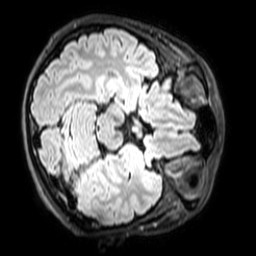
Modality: T1w
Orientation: axial
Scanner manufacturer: philips
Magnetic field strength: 3 T
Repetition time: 4.8 s
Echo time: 0.2586 s